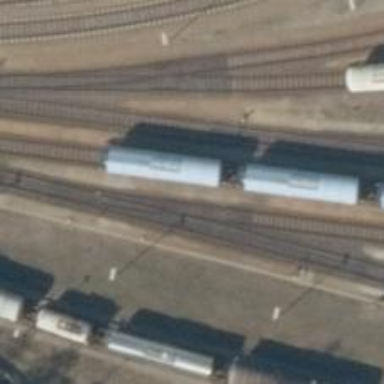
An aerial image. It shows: Railway switch.